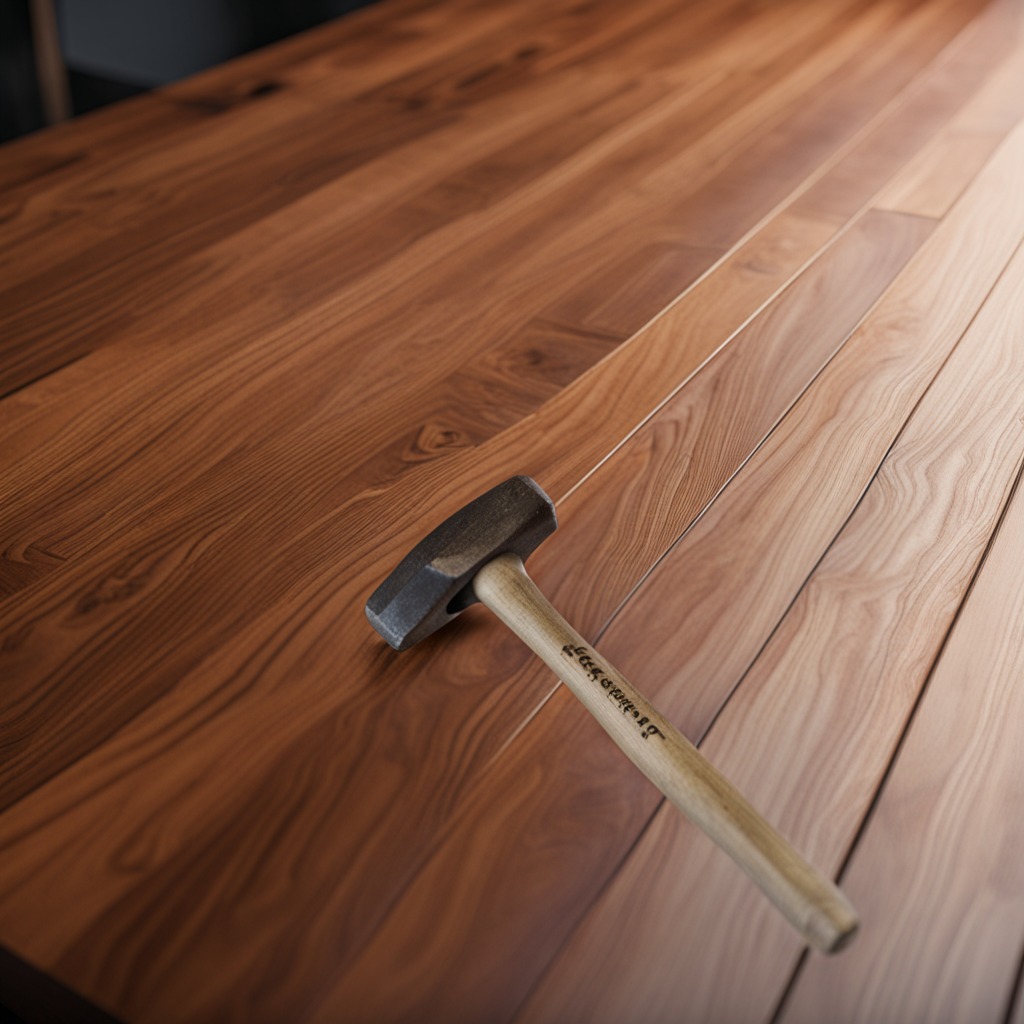
A hammer is lying on a wooden table in a carpentry studio.